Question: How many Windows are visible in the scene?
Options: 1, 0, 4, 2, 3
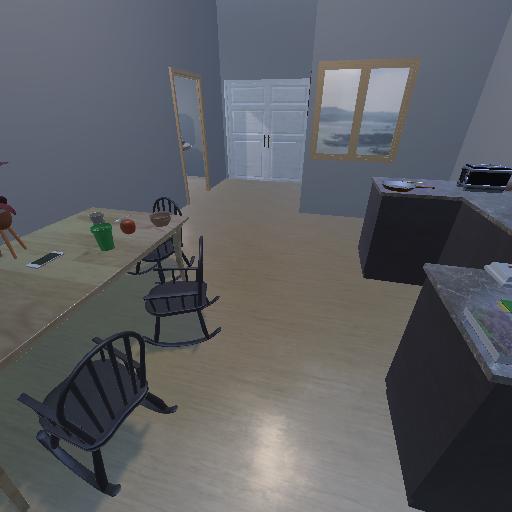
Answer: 1